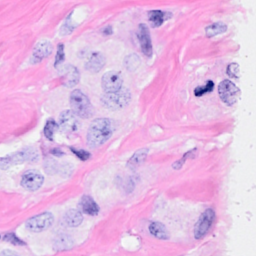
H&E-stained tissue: Breast